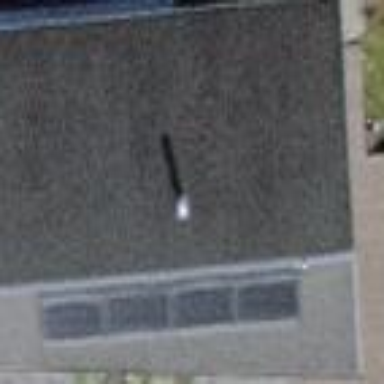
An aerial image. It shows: Building with flat roof.